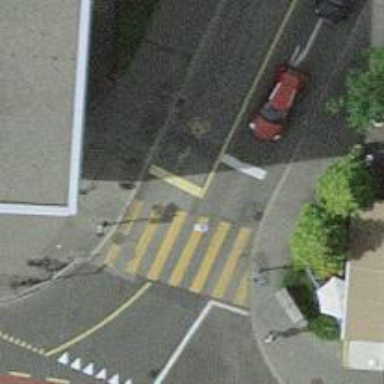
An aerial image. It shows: Road with traffic signals.